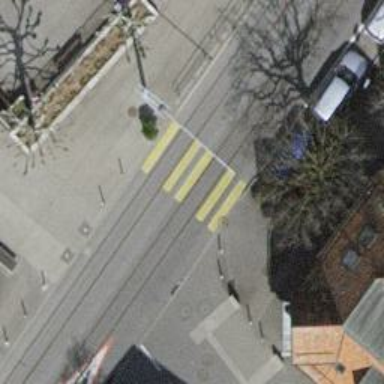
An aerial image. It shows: Tram crossing on the railway.